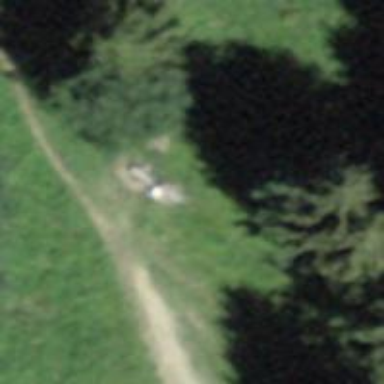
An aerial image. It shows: Bench.